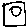
Label: square